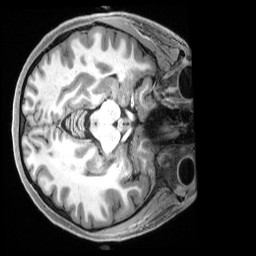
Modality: T1w
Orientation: axial
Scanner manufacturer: siemens
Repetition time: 2.5 s
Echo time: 0.00231 s